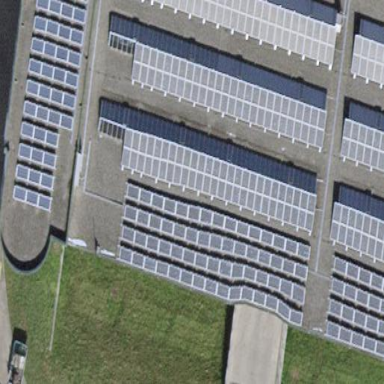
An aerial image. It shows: Solar power generator with photovoltaic panels.